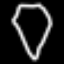
Label: diamond